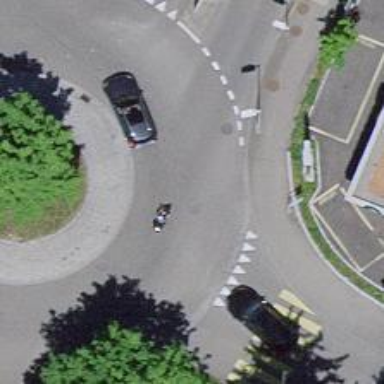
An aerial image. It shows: Secondary road made of asphalt leading to roundabout.